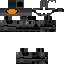
A male skeleton skin with dark skin, wearing brown helmet dressed in a orange armor chest and black pants, featuring a closed mouth.